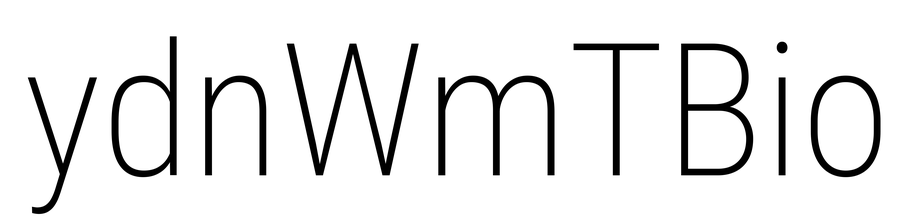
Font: Roboto_Condensed_ExtraLight